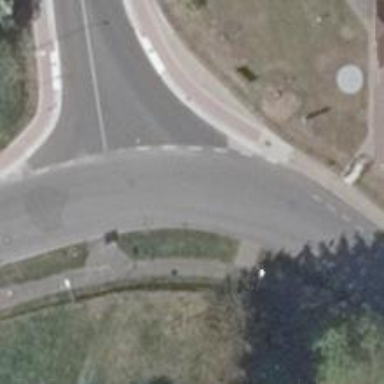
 featuring designated cycle lane on the left."